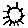
Label: sun